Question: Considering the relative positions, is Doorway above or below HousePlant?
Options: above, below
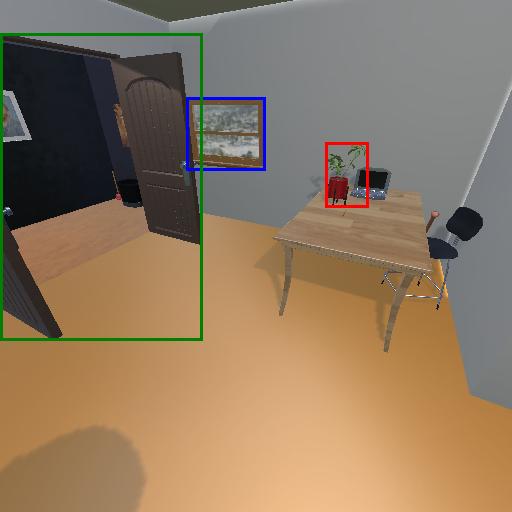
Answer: above